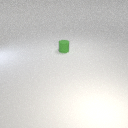
small green rubber cylinder